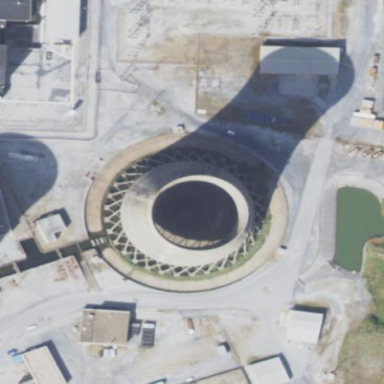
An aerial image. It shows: Tower building designated for cooling purposes.